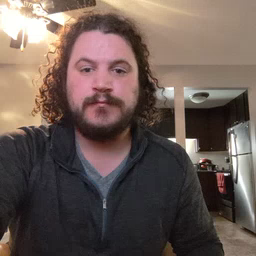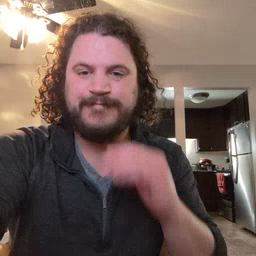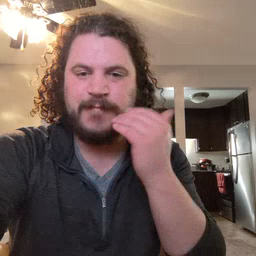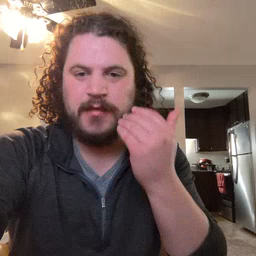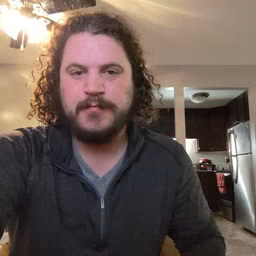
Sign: smile